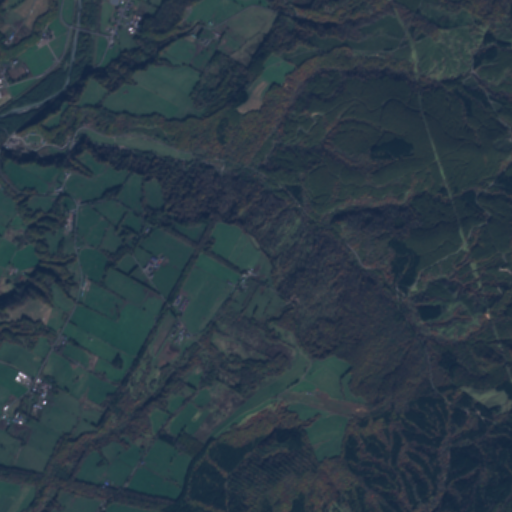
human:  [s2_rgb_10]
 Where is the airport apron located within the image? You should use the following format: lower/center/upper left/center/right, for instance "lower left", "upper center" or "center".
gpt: The airport apron is located in the lower center of the image.
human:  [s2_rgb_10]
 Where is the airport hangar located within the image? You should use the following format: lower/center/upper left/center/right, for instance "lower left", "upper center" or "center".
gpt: The airport hangar is located in the lower center of the image.
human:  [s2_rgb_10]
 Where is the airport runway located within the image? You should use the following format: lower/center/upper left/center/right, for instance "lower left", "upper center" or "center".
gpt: The airport runway is located in the lower right of the image.
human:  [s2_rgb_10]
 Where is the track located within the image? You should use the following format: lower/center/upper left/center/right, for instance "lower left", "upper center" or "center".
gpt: The track is located in the center left of the image.
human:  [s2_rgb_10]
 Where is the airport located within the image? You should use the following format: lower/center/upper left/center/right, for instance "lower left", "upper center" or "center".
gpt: There is no airport in the image.